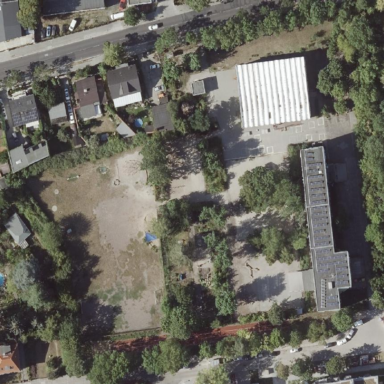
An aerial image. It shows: School with fence around it.